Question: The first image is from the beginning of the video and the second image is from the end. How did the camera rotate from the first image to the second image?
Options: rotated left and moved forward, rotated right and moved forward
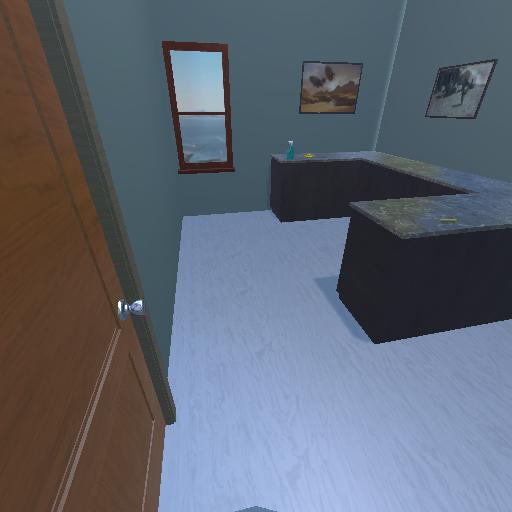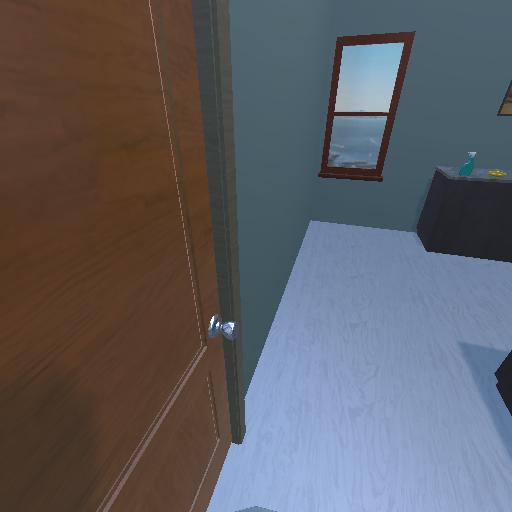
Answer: rotated left and moved forward